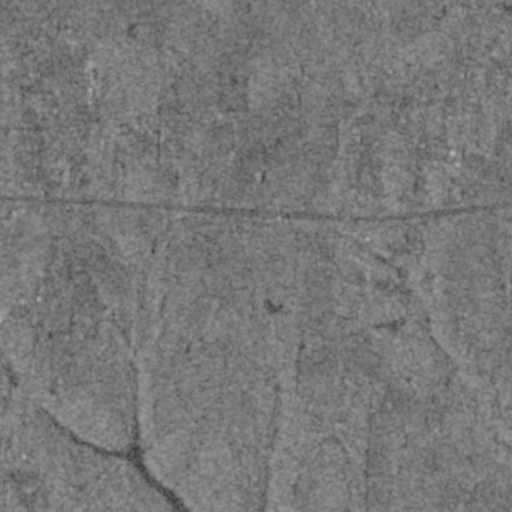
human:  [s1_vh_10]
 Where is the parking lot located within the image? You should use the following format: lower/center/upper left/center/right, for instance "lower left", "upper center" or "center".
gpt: The parking lot is located in the center of the image.
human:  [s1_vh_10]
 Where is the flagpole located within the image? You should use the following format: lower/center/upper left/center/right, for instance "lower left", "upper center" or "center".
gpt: The flagpole is located in the center of the image.
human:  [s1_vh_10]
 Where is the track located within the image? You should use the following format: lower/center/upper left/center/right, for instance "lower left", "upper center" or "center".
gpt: There is no track in the image.

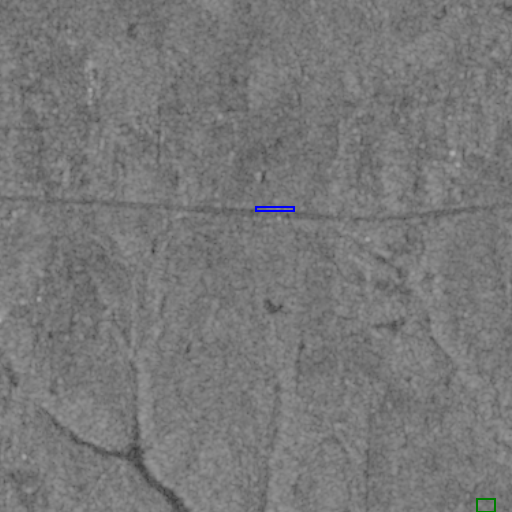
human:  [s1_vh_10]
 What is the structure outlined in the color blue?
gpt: The structure outlined in blue is a parking lot.
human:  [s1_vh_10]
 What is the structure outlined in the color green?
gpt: The structure outlined in green is a building.
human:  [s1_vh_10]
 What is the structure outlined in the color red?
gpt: There is no red outline.